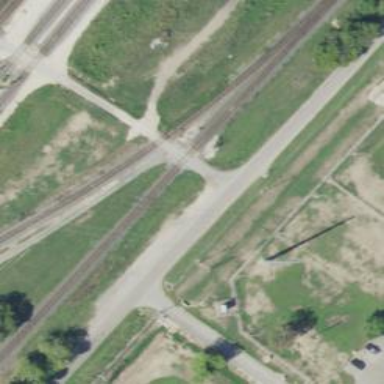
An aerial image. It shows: Railway level crossing.